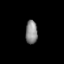
Tissue: lung
Cell type: Endothelial cells
Senescence score: 0.6883
Nuclear area (px): 273
Mean DAPI intensity: 137.839